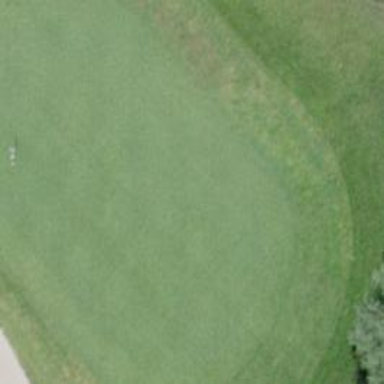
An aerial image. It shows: View of golf hole.